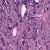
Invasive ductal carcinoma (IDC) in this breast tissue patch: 1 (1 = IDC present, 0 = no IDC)